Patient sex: M
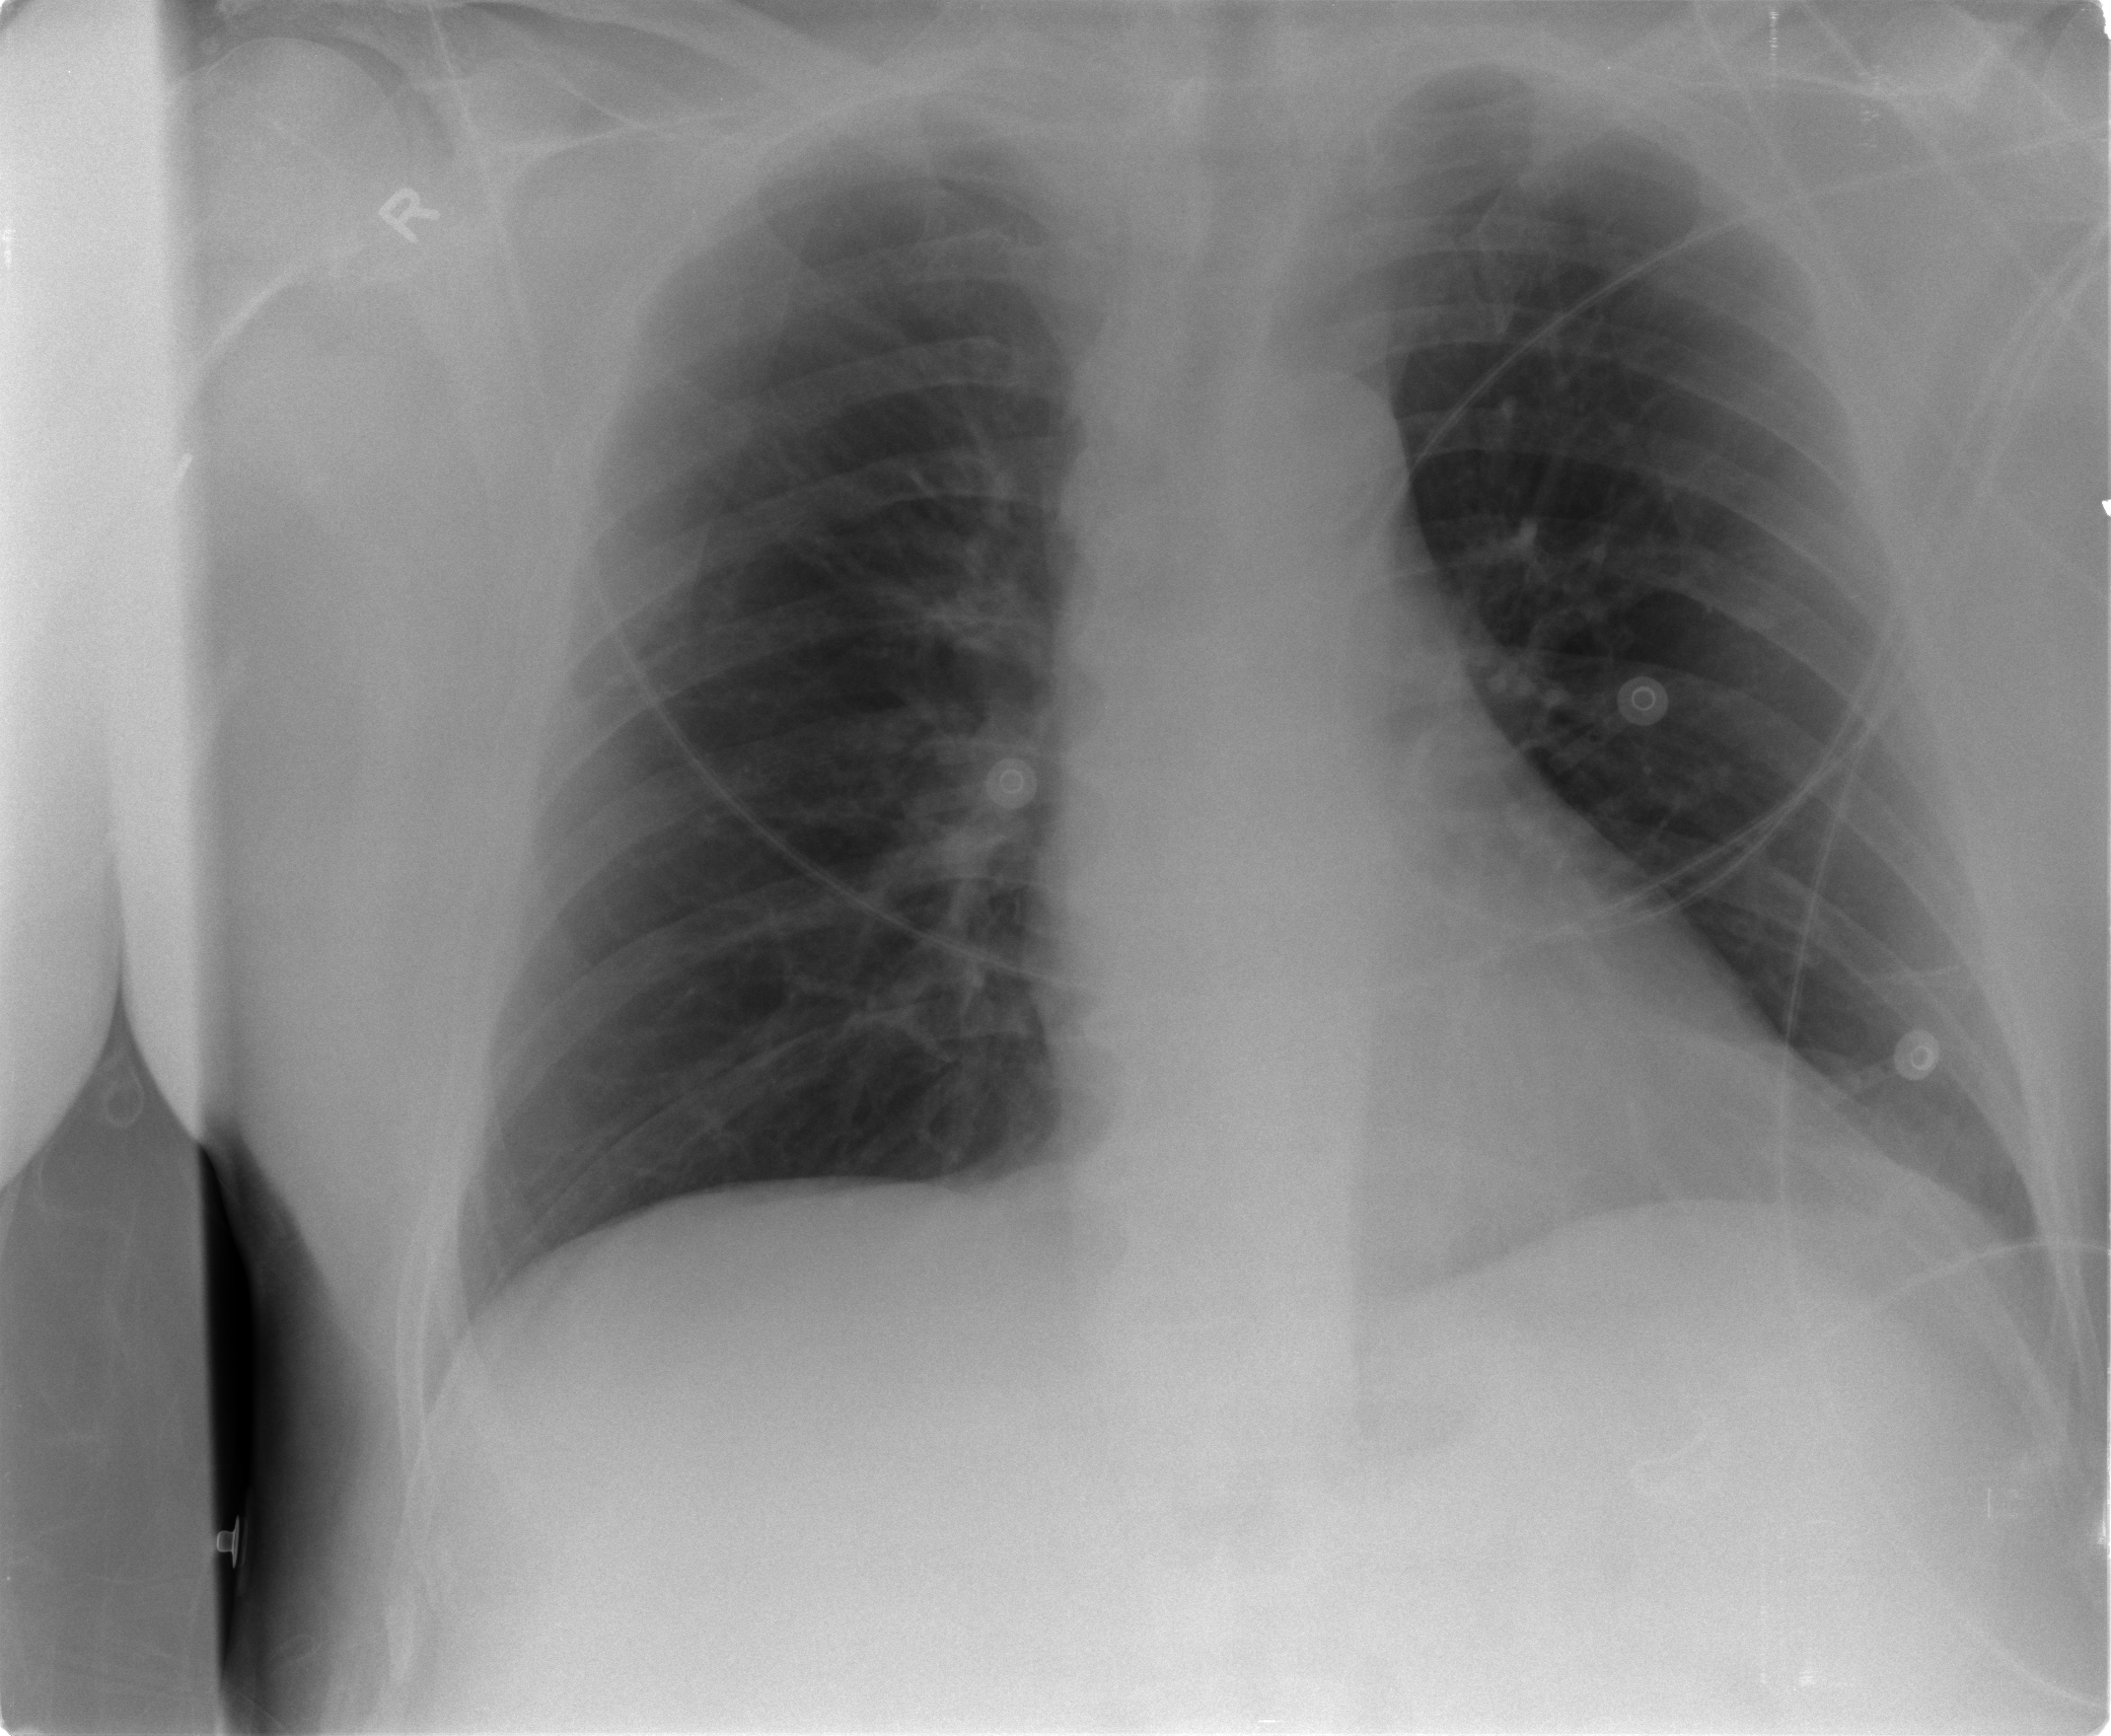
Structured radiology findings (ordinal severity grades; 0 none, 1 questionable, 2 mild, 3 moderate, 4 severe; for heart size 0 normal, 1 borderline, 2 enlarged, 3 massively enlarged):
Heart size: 0
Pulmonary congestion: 2
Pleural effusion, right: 0
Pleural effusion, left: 0
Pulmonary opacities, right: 0
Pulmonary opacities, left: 0
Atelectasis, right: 0
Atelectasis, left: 0